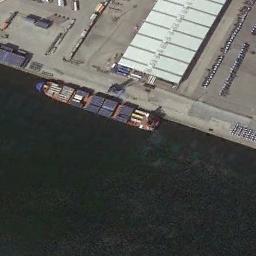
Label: ship